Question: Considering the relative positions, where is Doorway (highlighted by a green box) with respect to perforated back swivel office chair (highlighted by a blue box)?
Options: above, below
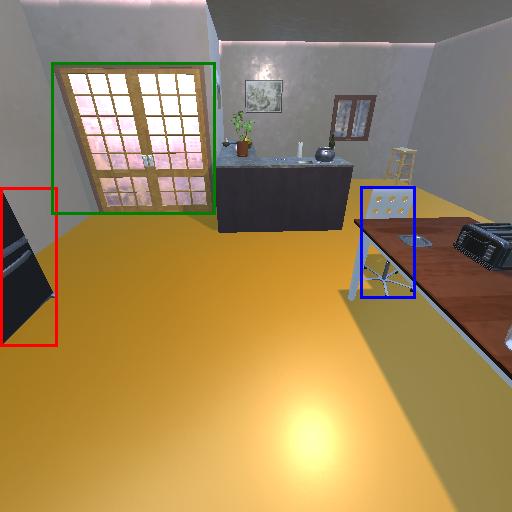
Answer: above